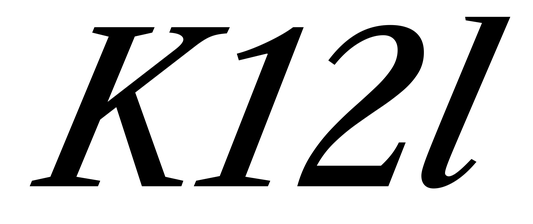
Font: LibreCaslonText-Italic_Medium_Italic